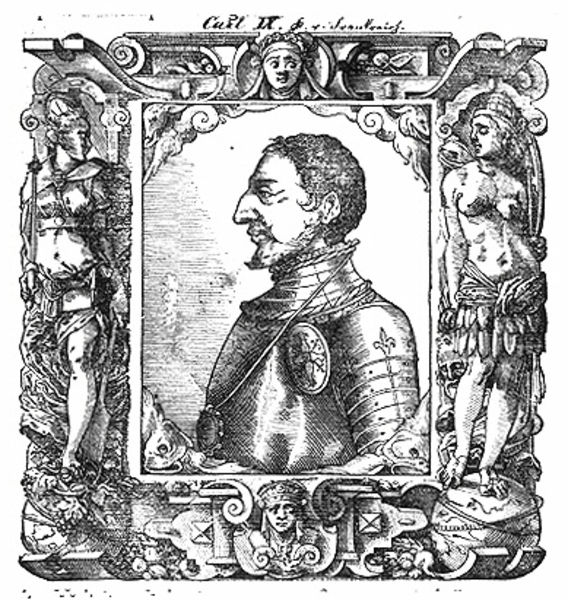
Titel: Bildnis des Königs Karl IX. von Frankreich
Künstler: Tobias Stimmer
Institution: (Seriendruck)
Schlagwörter: akt, kopf, lendenschurz, mann, nackt, schatten, weiß, akte, frauen, brust, busen, frankreich, frau, frisur, grau, haar, licht, mund, nase, ohr, profil, schwarz, stirn, zeichnung, muster, ornament, bart, augen, falten, kragen, rahmen, stehen, bildnis, herr, portrait, porträt, auge, haare, kinn, locken, früchte, ranken, spanien, brüste, holzschnitt, schrift, papier, rahmung, zwei, kette, grafik, graphik, amerika, figuren, französisch, büste, glanz, ornamente, verzierung, nackte, wange, buch, druck, druckgraphik, druckgrafik, hochdruck, schraffur, holzstich, radierung, stich, lithografie, schwarzweiß, überschrift, kugel, lilie, krause, ritter, rüstung, anschauen, spitzbart, buchdruck, römer, wappen, sims, harnisch, skulpturen, statuen, voluten, krieger, kupferstich, globus, druch, zepter, franzose, weltkugel, masken, tiefdruck, schule von fontainebleau, menshc, südamerika, habsburg, rollwerk, shakespeare, zinken, fontainebleau, radierun, alte schachtel, ix, auge ohr